Interaction volume radius: 5 \u00c5
Interaction volume height: 15 \u00c5
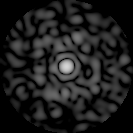
Disorder parameter: 0.8491